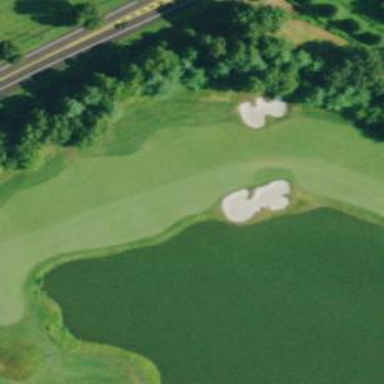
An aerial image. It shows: Golf hole.